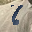
Label: 6